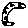
Label: moon